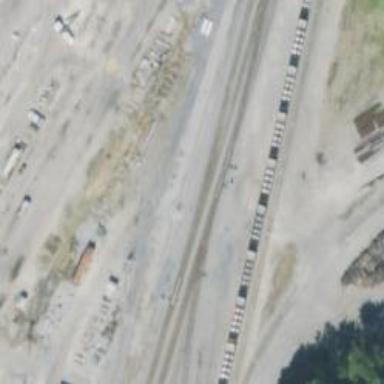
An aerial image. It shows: Junction on the railway.